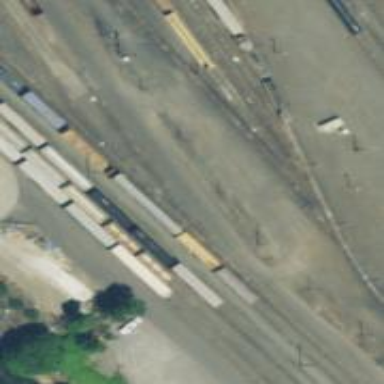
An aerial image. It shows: Railway yard.